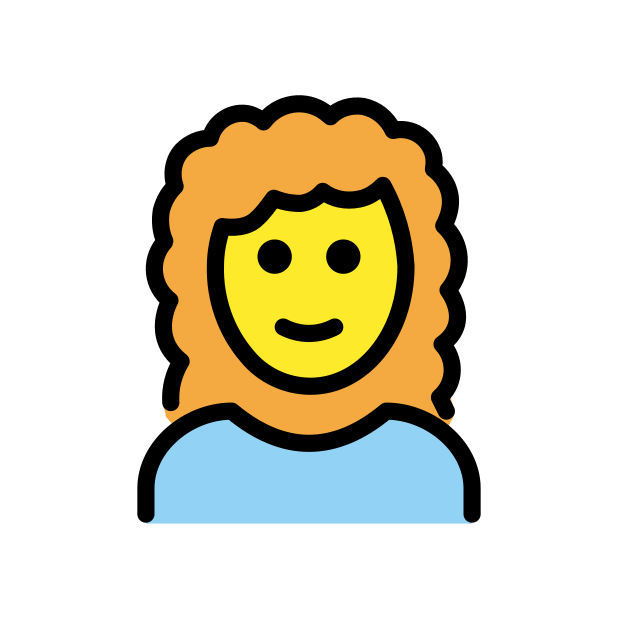
woman: curly hair